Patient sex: M
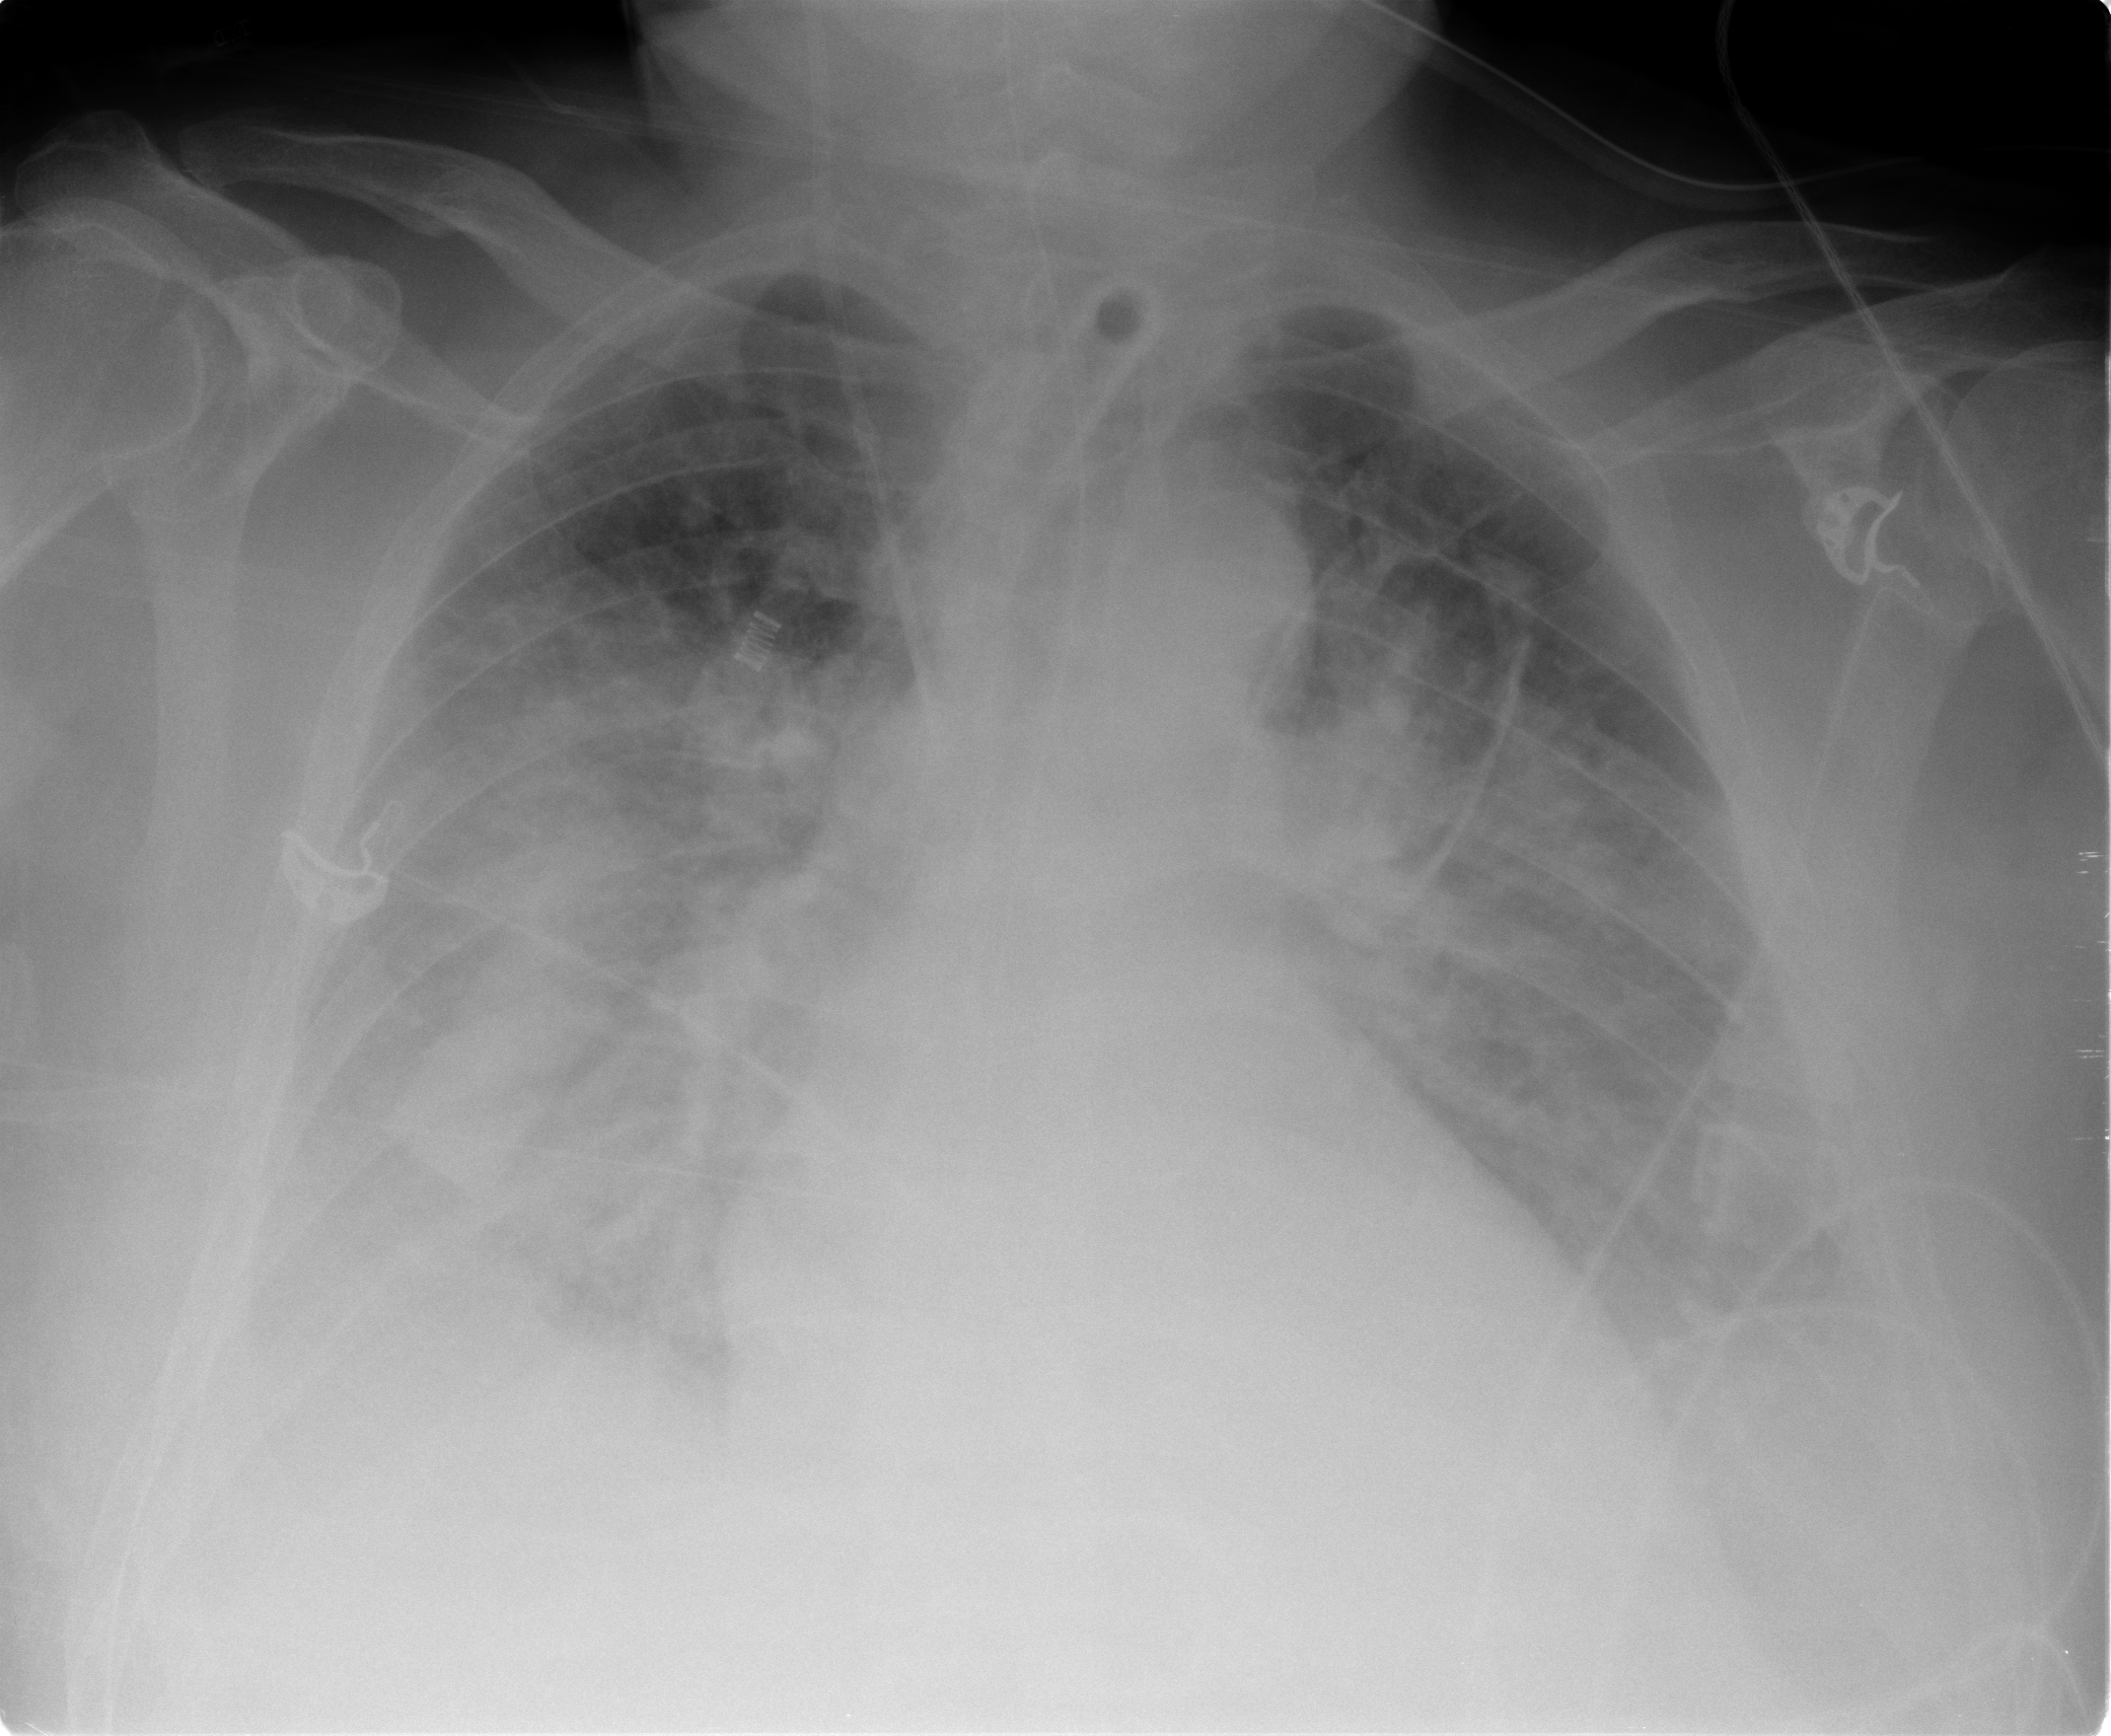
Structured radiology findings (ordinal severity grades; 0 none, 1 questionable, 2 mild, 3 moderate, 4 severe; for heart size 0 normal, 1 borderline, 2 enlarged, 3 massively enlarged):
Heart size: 2
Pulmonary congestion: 3
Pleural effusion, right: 3
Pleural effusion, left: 2
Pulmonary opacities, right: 3
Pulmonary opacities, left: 3
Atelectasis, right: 3
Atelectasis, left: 3